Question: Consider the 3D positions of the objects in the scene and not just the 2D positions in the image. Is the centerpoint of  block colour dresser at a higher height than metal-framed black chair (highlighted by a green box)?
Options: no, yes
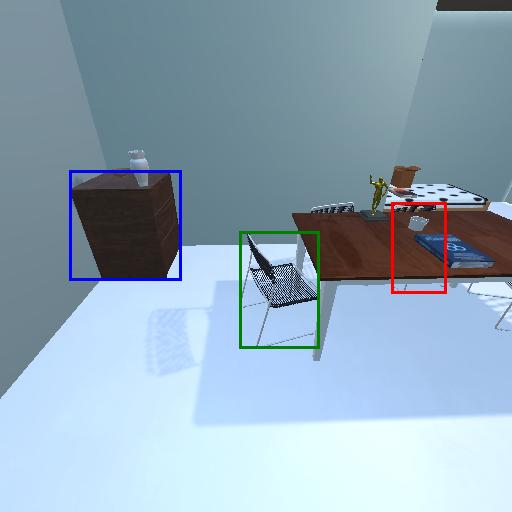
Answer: no